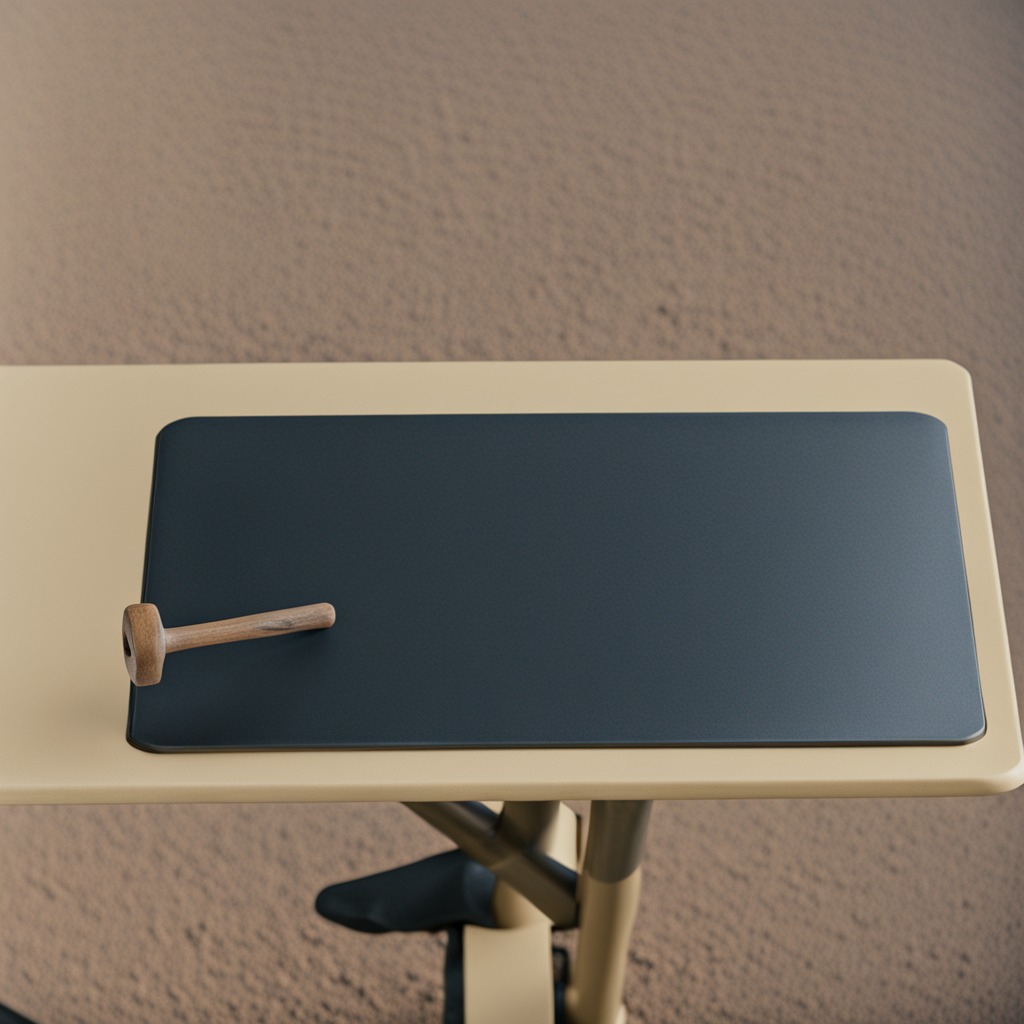
A hammer lying on a clean utility table in a temporary outdoor tool station afternoon light present textured surface